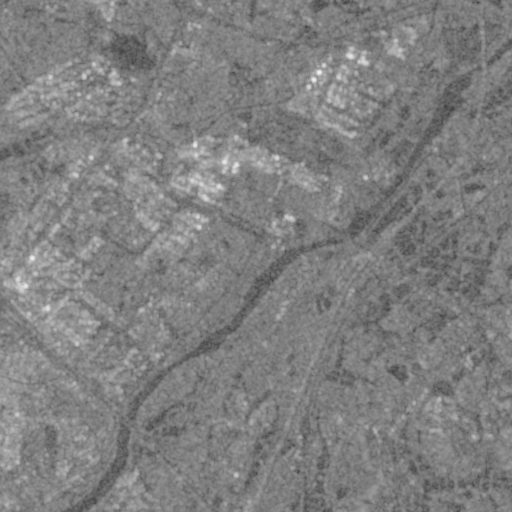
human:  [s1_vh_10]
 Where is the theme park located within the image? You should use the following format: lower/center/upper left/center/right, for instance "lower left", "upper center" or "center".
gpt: The theme park is located in the upper left of the image.
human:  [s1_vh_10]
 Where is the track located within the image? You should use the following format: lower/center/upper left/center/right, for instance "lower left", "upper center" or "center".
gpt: The track is located in the lower left of the image.
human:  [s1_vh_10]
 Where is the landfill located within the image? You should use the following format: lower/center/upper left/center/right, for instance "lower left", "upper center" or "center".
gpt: There is no landfill in the image.

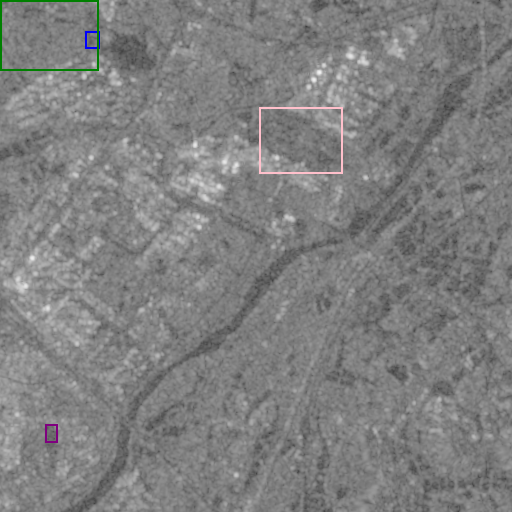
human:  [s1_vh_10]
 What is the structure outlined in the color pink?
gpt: The structure outlined in pink is a park.
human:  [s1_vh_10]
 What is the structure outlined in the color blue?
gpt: The structure outlined in blue is a parking lot.
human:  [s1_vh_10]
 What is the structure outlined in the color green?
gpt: The structure outlined in green is a theme park.
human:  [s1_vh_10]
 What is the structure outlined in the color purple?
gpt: The structure outlined in purple is a track.
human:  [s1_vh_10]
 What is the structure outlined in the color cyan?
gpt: There is no cyan outline.